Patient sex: F
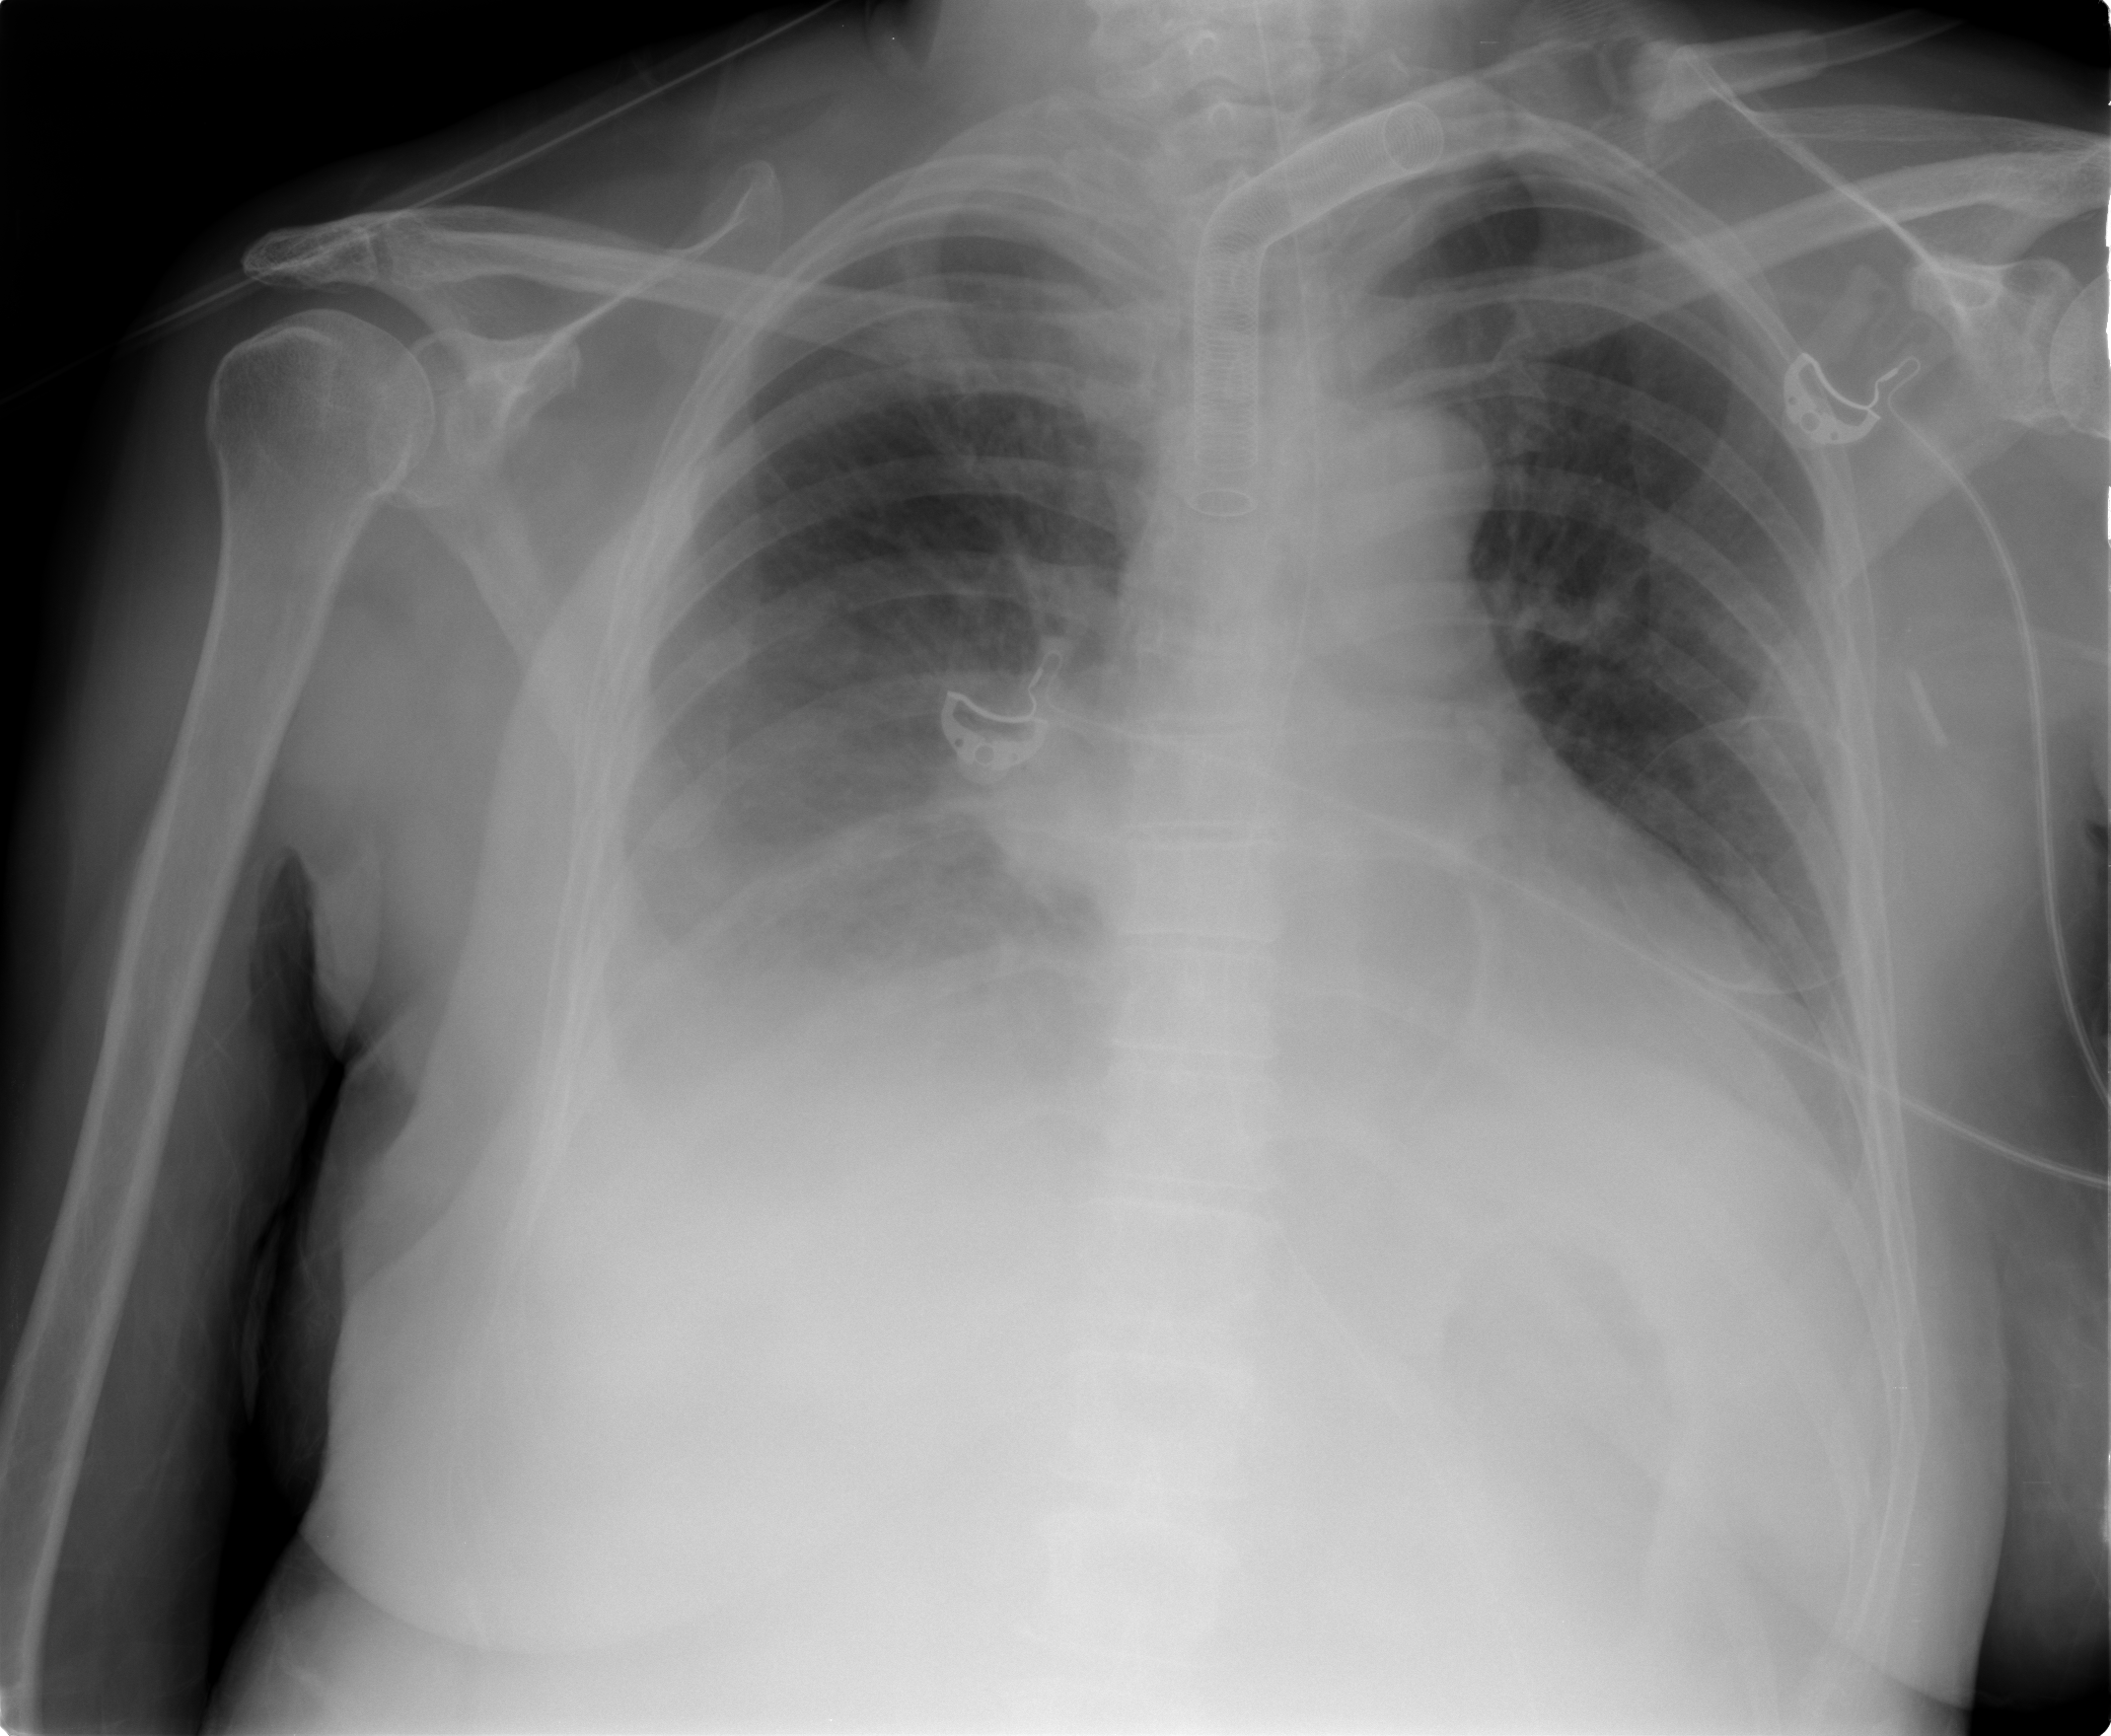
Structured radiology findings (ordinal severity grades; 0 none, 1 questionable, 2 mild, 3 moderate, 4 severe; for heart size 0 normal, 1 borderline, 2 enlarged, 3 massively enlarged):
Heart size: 0
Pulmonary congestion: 2
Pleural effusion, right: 3
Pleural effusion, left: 2
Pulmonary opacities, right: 2
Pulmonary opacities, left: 1
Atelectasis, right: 3
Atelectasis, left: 2